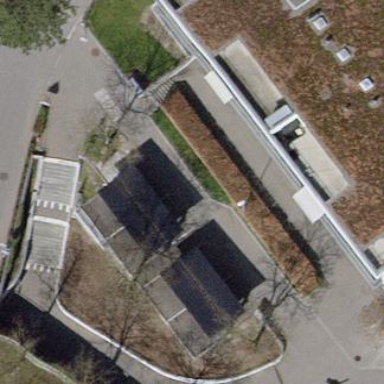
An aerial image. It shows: Bicycle parking facility.